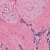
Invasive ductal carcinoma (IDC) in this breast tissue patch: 1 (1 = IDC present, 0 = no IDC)